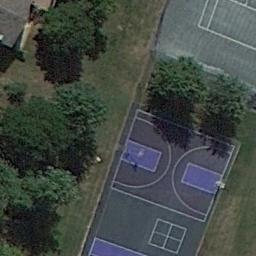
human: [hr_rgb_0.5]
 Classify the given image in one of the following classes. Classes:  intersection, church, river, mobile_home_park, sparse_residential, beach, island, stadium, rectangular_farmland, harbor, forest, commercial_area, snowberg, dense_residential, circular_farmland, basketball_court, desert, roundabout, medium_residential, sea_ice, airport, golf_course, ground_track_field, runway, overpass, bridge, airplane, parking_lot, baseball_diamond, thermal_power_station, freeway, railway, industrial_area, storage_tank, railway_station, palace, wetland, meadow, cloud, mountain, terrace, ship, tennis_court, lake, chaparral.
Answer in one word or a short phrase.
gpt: basketball_court